Question: I have a set of data with different variables and I want to plot '"Concentration at 10"' against '"Mean pH at 10"', '"concentration at 17.5C"' against '"Mean pH at 17.5"' and '"concentration at 25C"' against '"Mean pH at 25"' all in same graph.

'''
data = {'sample': ['24h', '1W', '2W', '3W', '5W'],
'Concentration at 10degC': [4.36, 4.84, 7.20, 4.14, 1.09], 'Mean pH 10': [8.2, 7.9, 8.1, 8.3, 8.2],
'concentration at 17.5degC': [4.4, 5.85, 5.35, 3.98, 1], 'Mean pH 17.5': [8.15, 8.2, 8.35, 8.4, 8.45],
'concentration at 25degC': [3.27, 4.31, 5.74, 4.18, 2.4], 'Mean pH 25': [8.4, 8.25, 8.2, 8.15, 8.35]}
df = pd.DataFrame(data)
sample Concentration at 10degC Mean pH 10 concentration at 17.5degC Mean pH 17.5 concentration at 25degC Mean pH 25
0 24h 4.36 8.2 4.40 8.15 3.27 8.40
1 1W 4.84 7.9 5.85 8.20 4.31 8.25
2 2W 7.20 8.1 5.35 8.35 5.74 8.20
3 3W 4.14 8.3 3.98 8.40 4.18 8.15
4 5W 1.09 8.2 1.00 8.45 2.40 8.35
'''
I have 15 samples, each sample has 2 features (a time point: e.g. 24h, and a temperature: e.g. 10C), I want to plot all my data together but in a way that each time point has a specific marker (e.g. all 24h represented by square) and each temperature also represented by a color (e.g. 10C by blue), this way when a reader looks at my figure and for instance sees a blue square, they know what that sample is,
I've managed to plot all my data in one sample, but I am lost on how to change the marker and color of different samples.
'''
import matplotlib.pyplot as plt
import numpy as np
import pandas as pd
# Load Data
df = pd.read_excel(r'C:\Users\fatemeha\Desktop\MiCoDy\WP1-spring-LR-April2021.xlsx', sheet_name=7)
print(df)
df.plot.scatter(x=['Mean concentration at 10','Mean concentration at 17.5C', 'Mean concentration at 25C'], y=["Mean pH at 10", "Mean pH at 17.5", "Mean pH at 25"],
rot=0, color=["blue"] , xlabel='.', ylabel=".", marker=4,
title="pH change in Lake Rot Mesocosms in Spring 2021")
'''
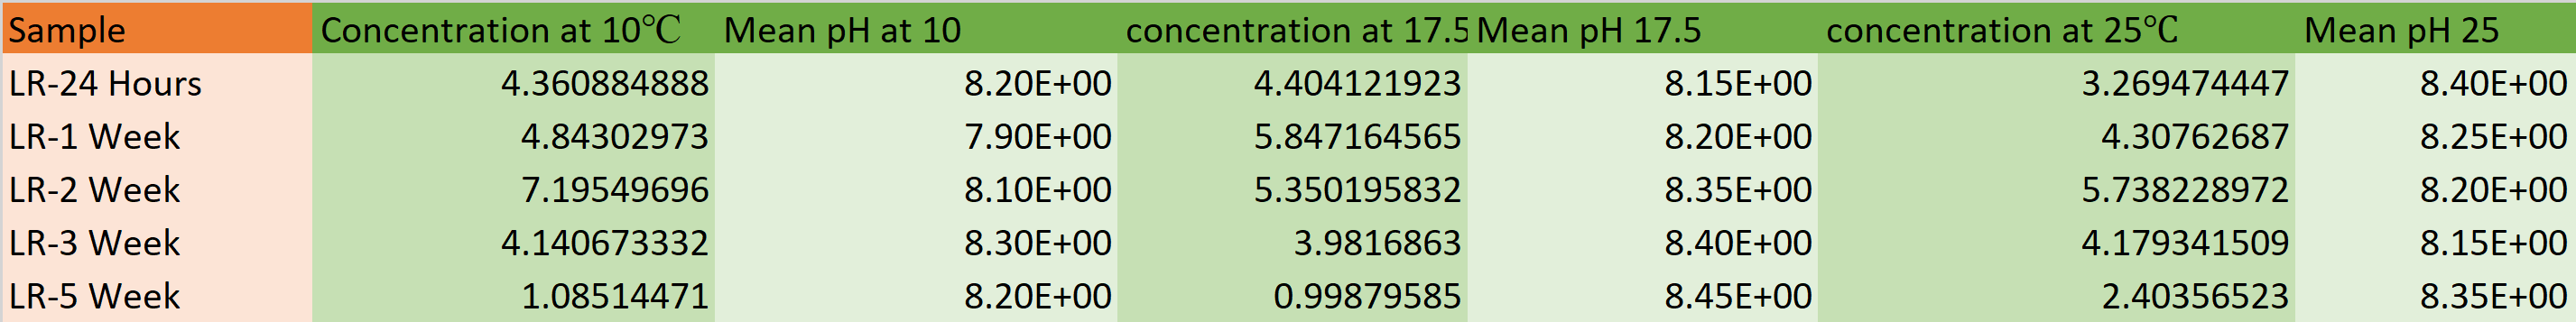
Answer: - <URL>'kind='scatter''- 'pandas 1.3.1''seaborn 0.11.1''matplotlib 3.4.2'
'''
import pandas as pd
import seaborn as sns
import matplotlib.pyplot as plt
# using the dataframe from the OP
# remove degC so column suffixes will have a standard form
df.columns = df.columns.str.replace('degC', '').str.replace('concen', 'Concen')
# convert the dataframe to a tidy format
dfl = pd.wide_to_long(df, stubnames=['Concentration at', 'Mean pH'], j='degC', sep=' ', i='sample', suffix='.+').reset_index()
# rename a columns
dfl.rename({'Concentration at': 'Mean Concentration'}, axis=1, inplace=True)
# display(dfl.head())
sample degC Mean Concentration Mean pH
0 24h 10.0 4.36 8.2
1 1W 10.0 4.84 7.9
2 2W 10.0 7.20 8.1
3 3W 10.0 4.14 8.3
4 5W 10.0 1.09 8.2
# plot
fig, ax = plt.subplots(figsize=(8, 7))
p = sns.scatterplot(data=dfl, x='Mean Concentration', y='Mean pH', hue='degC', style='sample', palette='tab10', ax=ax, s=50)
p.set(title='Measurement Data')
_ = p.legend(bbox_to_anchor=(1, 1.02), loc='upper left')
'''
<URL>